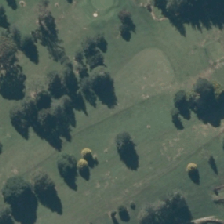
Land cover: urban_parkland